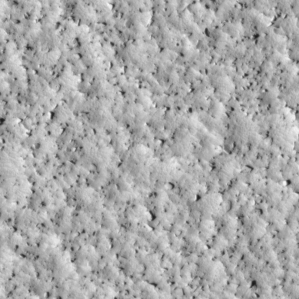
Label: non_frost